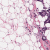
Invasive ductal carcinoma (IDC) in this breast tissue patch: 0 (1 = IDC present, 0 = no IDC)